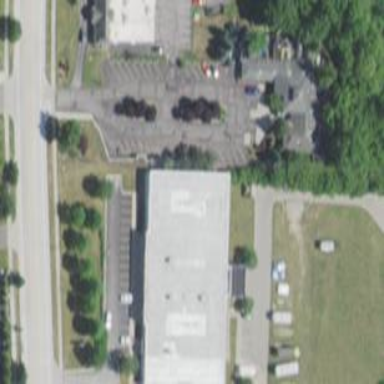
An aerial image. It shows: Storage building.